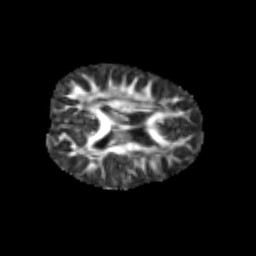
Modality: FA
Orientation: axial
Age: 6
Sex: female
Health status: healthy